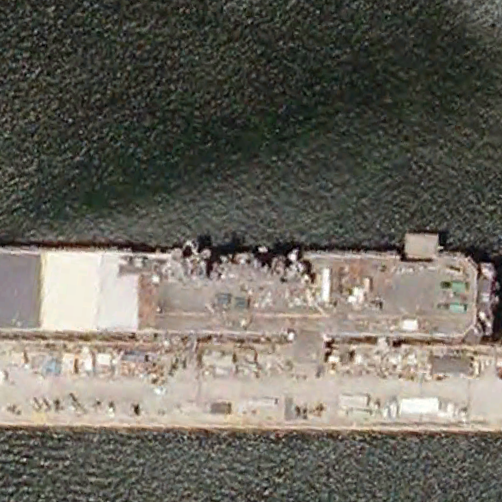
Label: assault